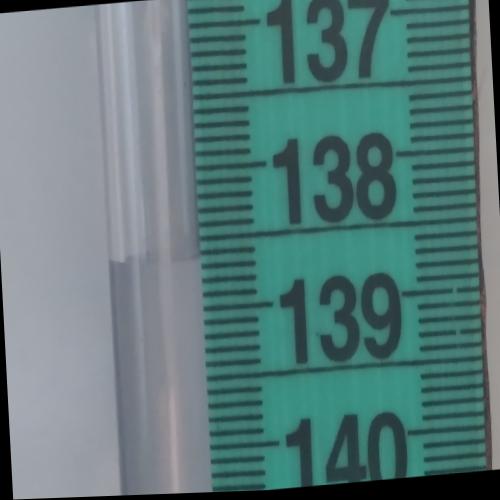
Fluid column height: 138.6 cm